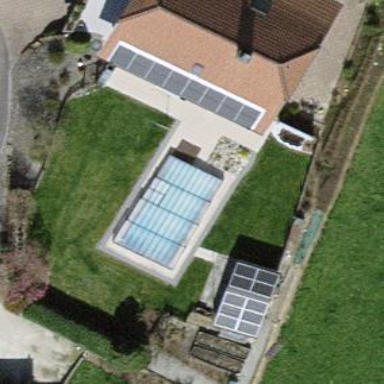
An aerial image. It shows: Swimming pool located in leisure land.